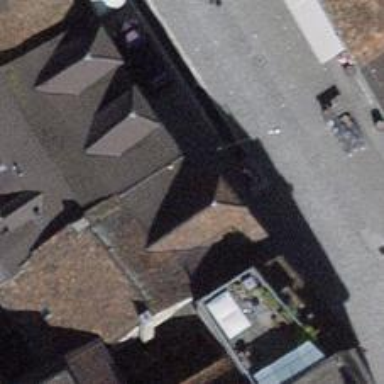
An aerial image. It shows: Clothing store.